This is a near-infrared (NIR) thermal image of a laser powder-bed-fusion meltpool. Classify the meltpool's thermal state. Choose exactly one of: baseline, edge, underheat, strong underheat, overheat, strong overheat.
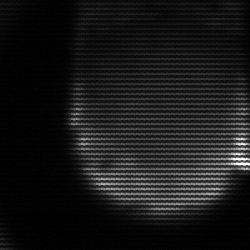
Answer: edge